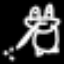
Label: frog